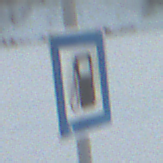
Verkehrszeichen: Tankstelle
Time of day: SunriseSunset
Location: Outdoor (Nature)
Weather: PartlyCloudy
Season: NotSpecified
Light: Natural